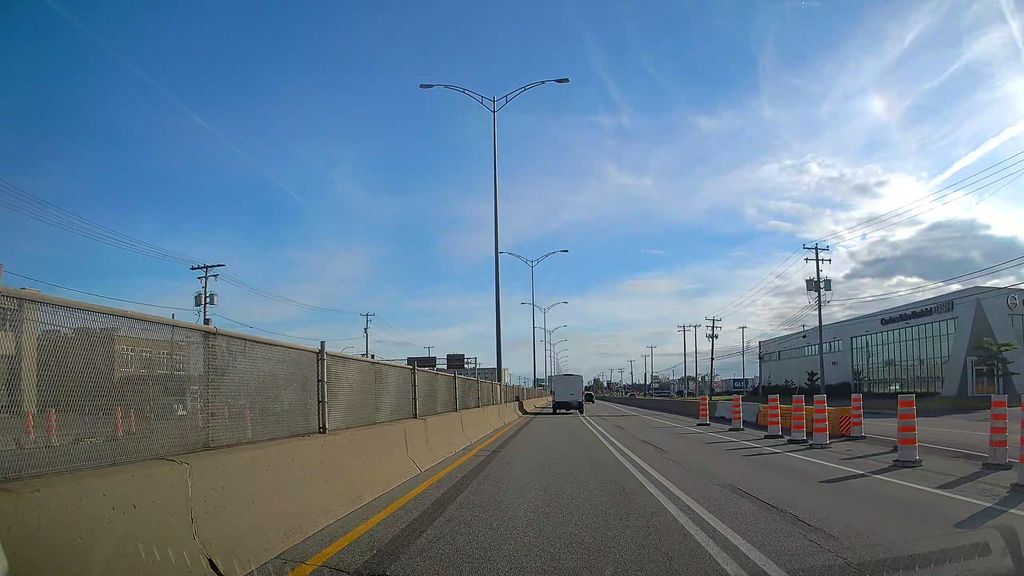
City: montreal